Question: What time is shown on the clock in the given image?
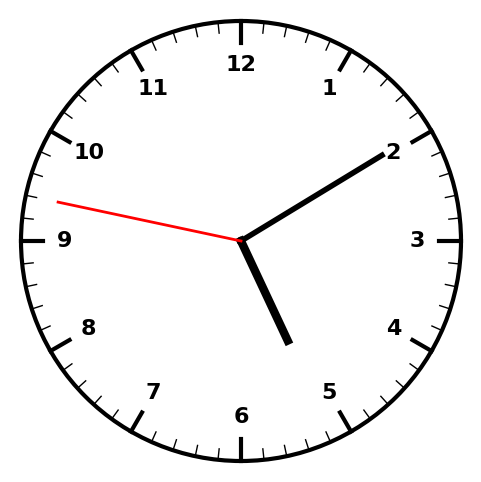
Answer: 05:09:47